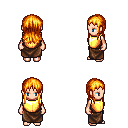
a pixel art fantasy rpg character, female body template, human, light skin, gold chest armor, robe skirt, light blonde unkempt hairstyle, four views (front, back, left, right), 2x2 character sprite sheet, small pixel art, hard edges, no anti-aliasing